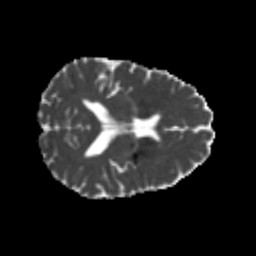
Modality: MD
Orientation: axial
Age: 25
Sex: female
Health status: healthy
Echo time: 0.074 s